Question: I want to add new row to a gridview. The value of each cell comes from the bottom blank cells.
How to grab the cell's value?
'''
private void AddRow_Click(object sender, EventArgs e)
{
DataTable dt = ds.Tables["test"];
DataRow dr = dt.NewRow();
// not sure how to add
}
'''

Please also notice there is a checkbox in a column.
Thanks.
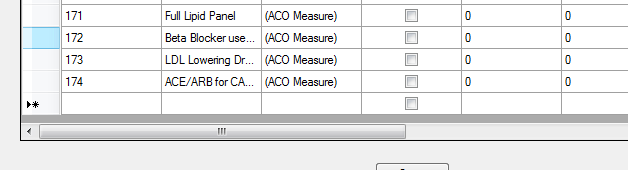
Answer: The code can be used
'''
//define datatable (with all columns you want to have)...
DataRow dr;
int lastRow = this.dataGridView1.Rows.Count-2;
for(int i=0;i<dataGridView1.Columns.Count; i++)
{
// grab the values from the last row cells.
dr[i] = dataGridView1[i, lastRow].Value;
}
dataTable.Rows.Add(dr);
'''
Self reslove it.